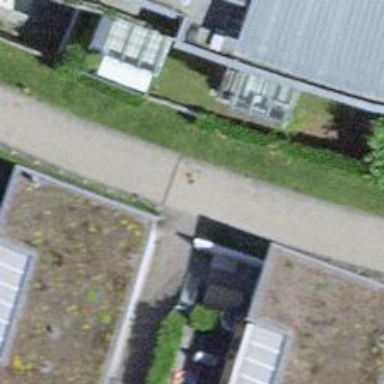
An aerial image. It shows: Paved footway.